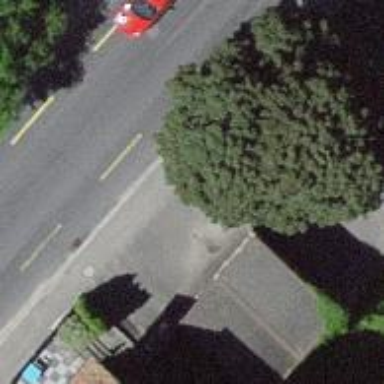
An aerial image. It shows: Garage building.